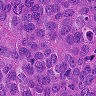
Metastatic tissue present: yes